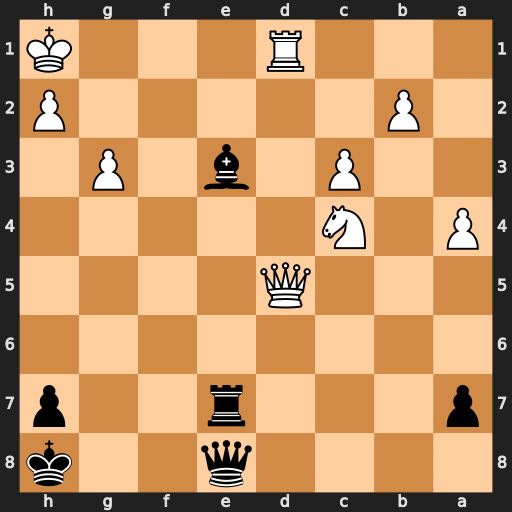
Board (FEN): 4q2k/p3r2p/8/3Q4/P1N5/2P1b1P1/1P5P/3R3K
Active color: b
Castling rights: -
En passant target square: -
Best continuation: Rd7 Nxe3 Rxd5